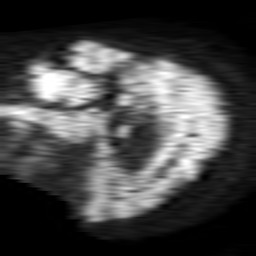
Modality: TRACE
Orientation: sagittal
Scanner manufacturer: philips
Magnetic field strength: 1.5 T
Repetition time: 3.406 s
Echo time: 0.06922 s